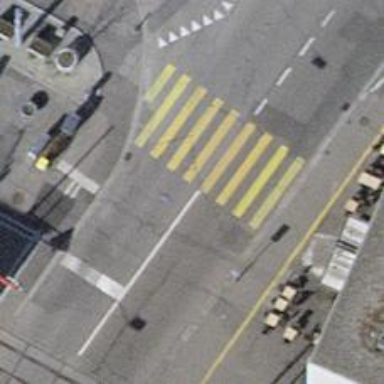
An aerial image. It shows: Uncontrolled zebra crossing with notable zebra markings.